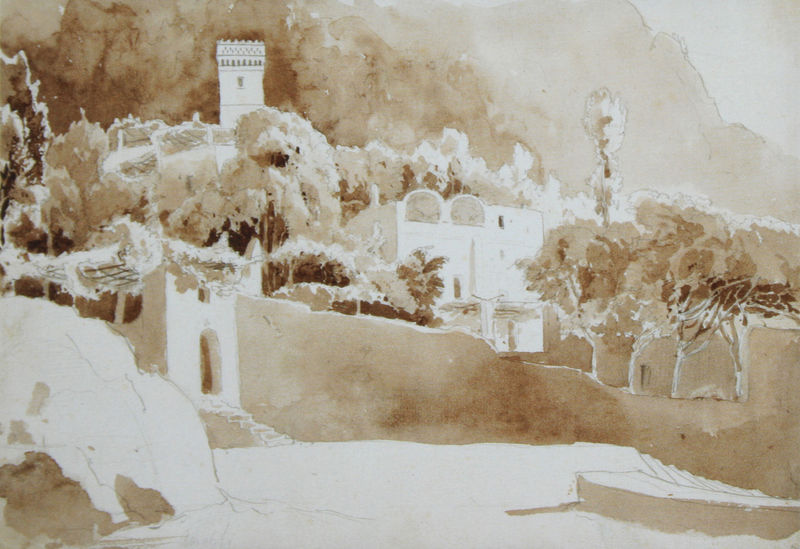
Titel: Garten und Häuser am Bergabhang
Künstler: Carl Blechen
Standort: Berlin
Institution: Akademie der Künste, Kunstsammlung
Schlagwörter: baum, berg, blätter, dunkel, himmel, schatten, wolken, aquarell, bäume, landschaft, stadt, äste, braun, fenster, licht, skizze, strasse, tür, weiss, zeichnung, dach, gebäude, gras, park, schloss, weg, beige, flächig, stein, häuser, hügel, natur, pappeln, rauch, wald, turm, garten, spanien, bogen, berge, gebirge, mauer, platz, stämme, treppe, treppen, wein, palme, stufen, striche, tor, zinnen, eingang, burg, türme, palast, entwurf, öffnung, hügelig, laube, dachterrasse, froschperspektive, vorplatz, schwrzweiß, begre, maurisch, stiege